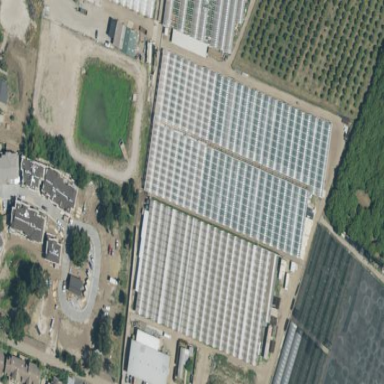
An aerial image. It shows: Greenhouse.